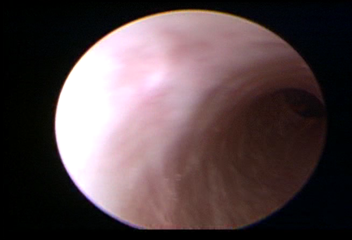
Modality: WLC
Class: Normal mucosa
Bladder cancer association: No